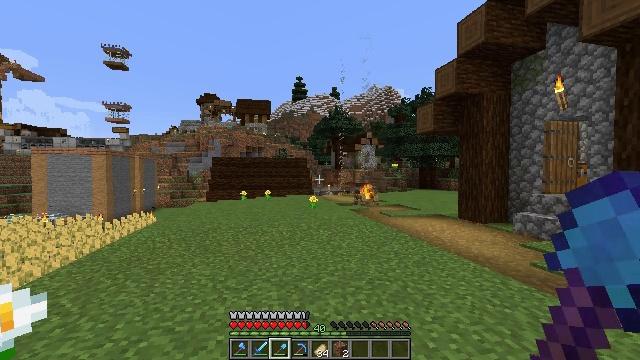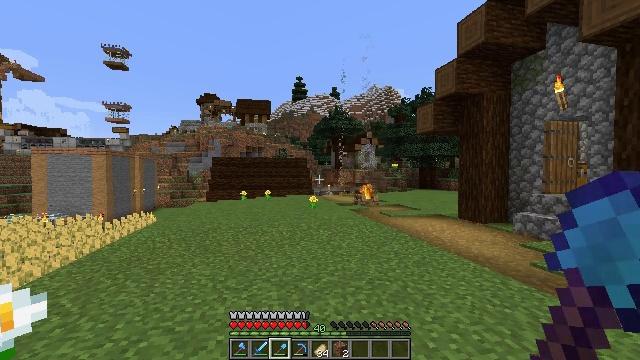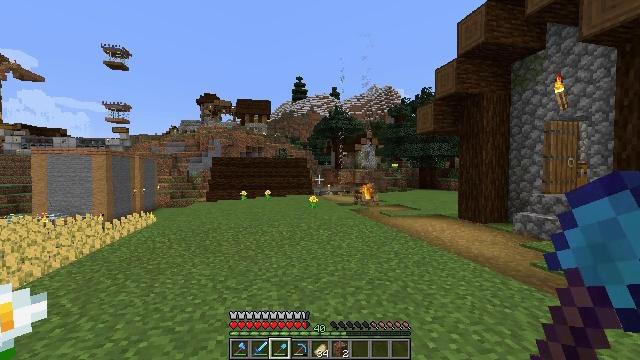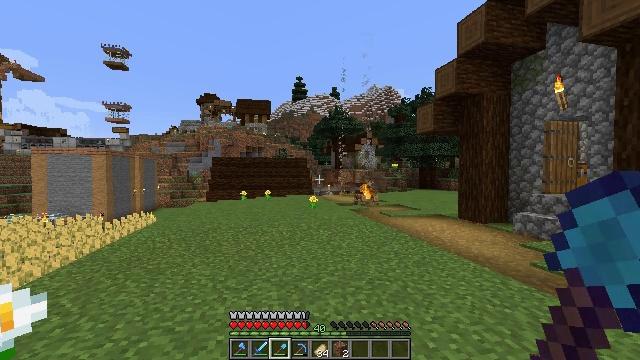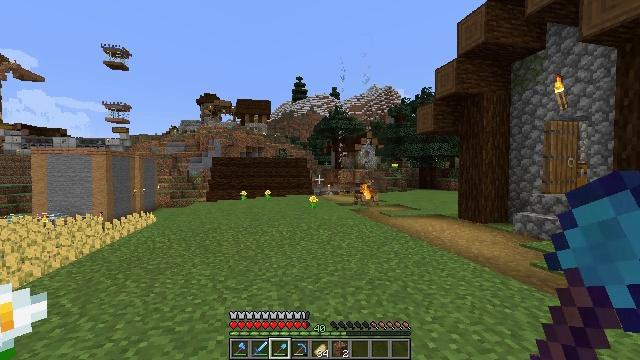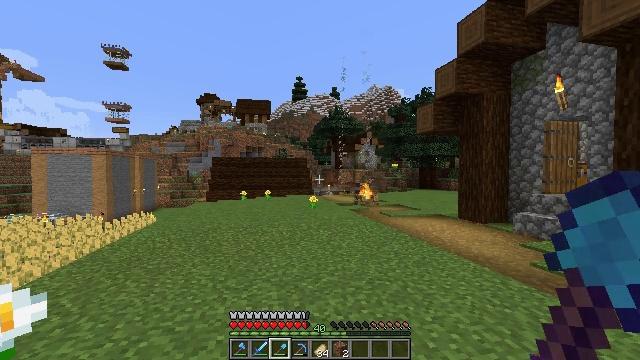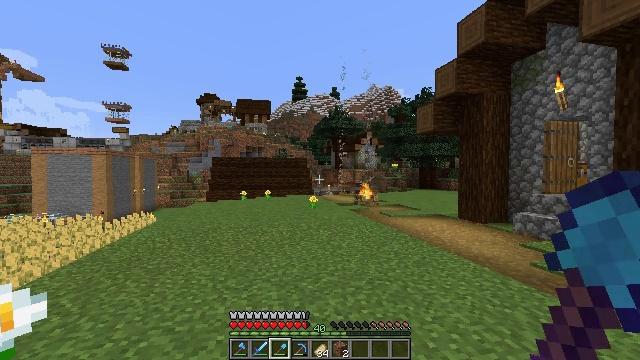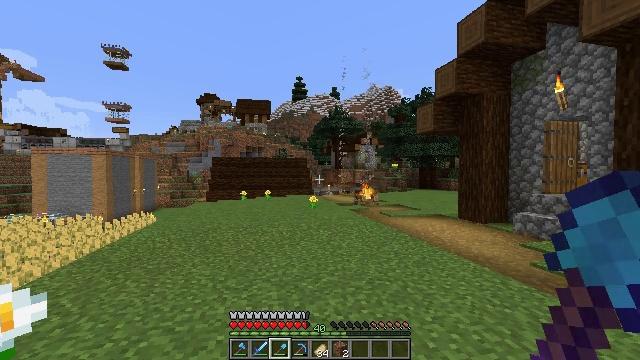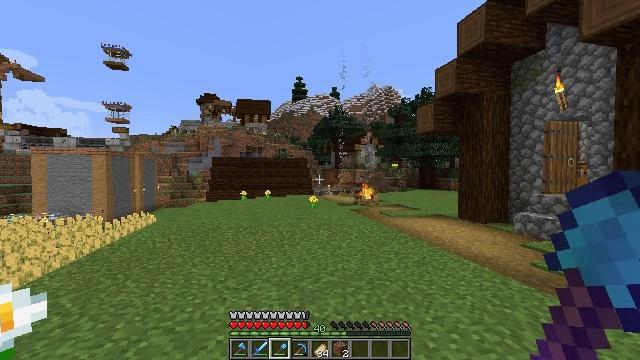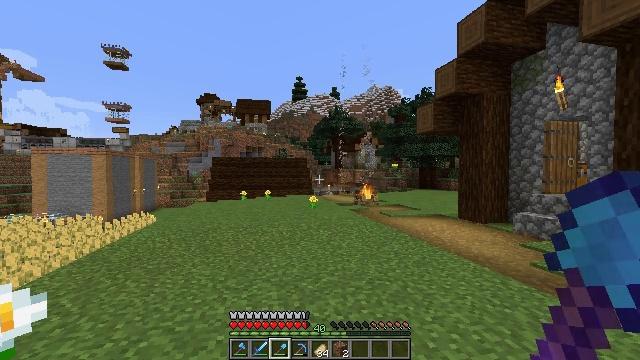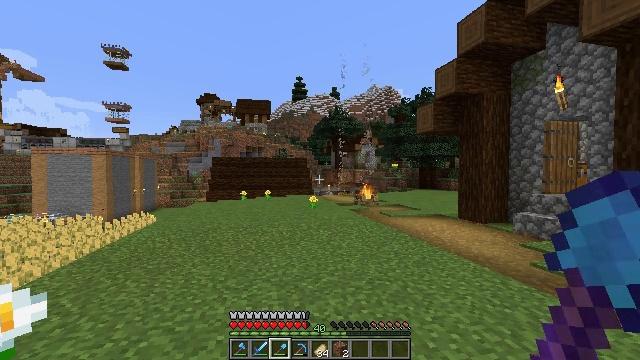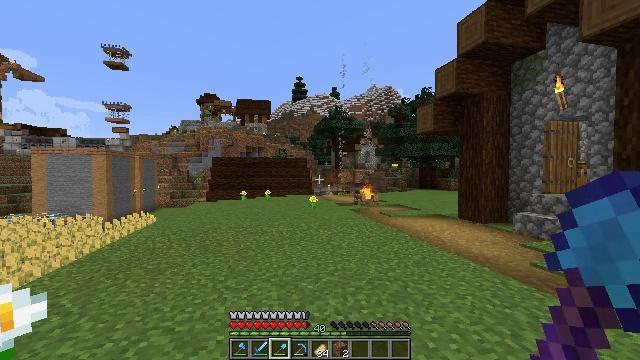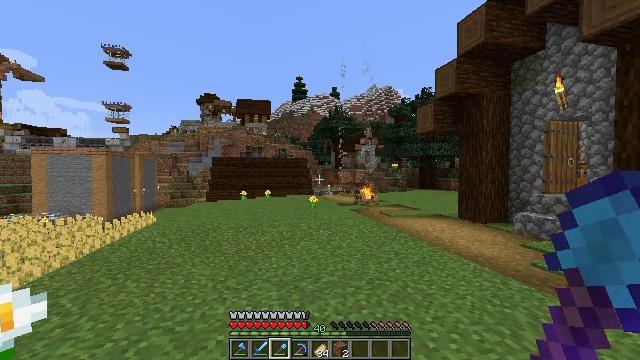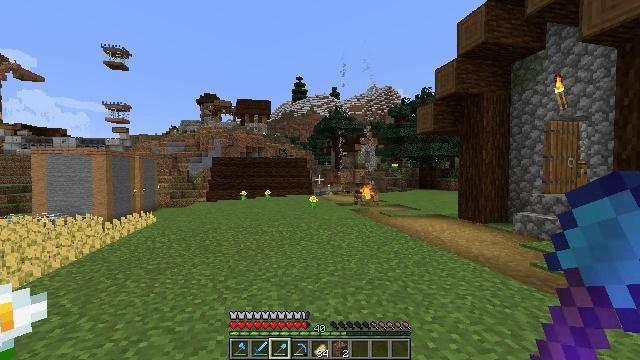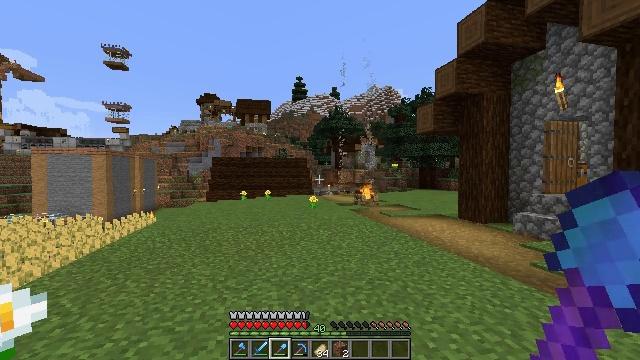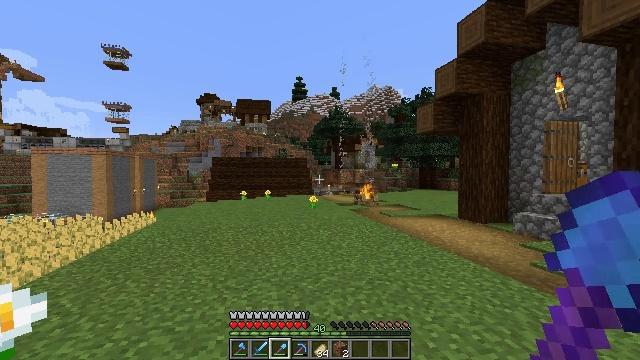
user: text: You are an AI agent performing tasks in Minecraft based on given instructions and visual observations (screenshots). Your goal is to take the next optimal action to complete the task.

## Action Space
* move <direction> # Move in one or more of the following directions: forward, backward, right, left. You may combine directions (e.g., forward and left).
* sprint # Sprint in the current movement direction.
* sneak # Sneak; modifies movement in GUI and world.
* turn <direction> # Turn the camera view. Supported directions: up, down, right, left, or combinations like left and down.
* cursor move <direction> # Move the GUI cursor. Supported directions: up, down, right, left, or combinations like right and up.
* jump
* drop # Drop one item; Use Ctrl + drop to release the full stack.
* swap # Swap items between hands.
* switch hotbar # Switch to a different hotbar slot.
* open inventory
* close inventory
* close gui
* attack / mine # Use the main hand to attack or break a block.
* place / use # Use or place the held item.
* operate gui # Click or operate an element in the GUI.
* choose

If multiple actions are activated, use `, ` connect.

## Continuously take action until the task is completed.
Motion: motion action
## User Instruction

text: Collect wheat crops.
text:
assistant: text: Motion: no_op
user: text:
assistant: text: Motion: no_op
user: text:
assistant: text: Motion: no_op
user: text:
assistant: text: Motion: no_op
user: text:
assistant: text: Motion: no_op
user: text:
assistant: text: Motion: no_op
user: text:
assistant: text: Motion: no_op
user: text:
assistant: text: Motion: no_op
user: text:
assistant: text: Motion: no_op
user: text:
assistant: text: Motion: no_op
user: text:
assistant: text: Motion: no_op
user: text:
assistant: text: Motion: no_op
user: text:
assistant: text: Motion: no_op
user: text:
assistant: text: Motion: no_op
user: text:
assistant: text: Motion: no_op
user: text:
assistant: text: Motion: no_op
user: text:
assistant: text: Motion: no_op
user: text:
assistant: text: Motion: no_op
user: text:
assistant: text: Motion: no_op
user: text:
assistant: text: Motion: no_op
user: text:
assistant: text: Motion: no_op
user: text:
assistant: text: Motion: no_op
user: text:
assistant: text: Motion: no_op
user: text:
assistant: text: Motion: no_op
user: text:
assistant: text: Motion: no_op
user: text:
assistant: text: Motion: no_op
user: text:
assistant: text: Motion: no_op
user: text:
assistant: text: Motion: no_op
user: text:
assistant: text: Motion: no_op
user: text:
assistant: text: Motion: no_op